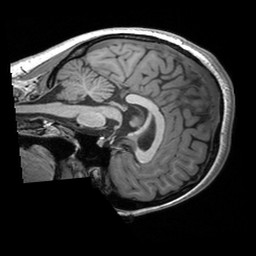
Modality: T1w
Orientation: sagittal
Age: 20
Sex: female
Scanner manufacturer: siemens
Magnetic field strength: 3 T
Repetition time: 2.53 s
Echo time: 0.00298 s